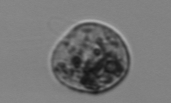
Label: Amoeba